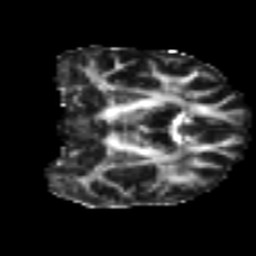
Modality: FA
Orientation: coronal
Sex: female
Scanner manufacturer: ge
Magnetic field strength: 3 T
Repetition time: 7 s
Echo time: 0.0807 s